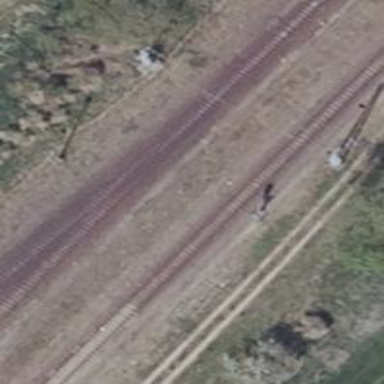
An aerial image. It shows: Railway signal.